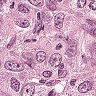
Metastatic tissue present: yes